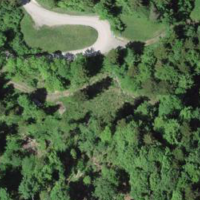
EUNIS habitat code: 44
Species observed at this site:
Cruciata laevipes
Roeseliana roeselii
Tettigonia cantans